Field crop: maize
Growth stage: 2
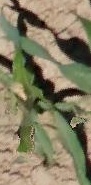
Species: maize